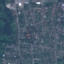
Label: Residential